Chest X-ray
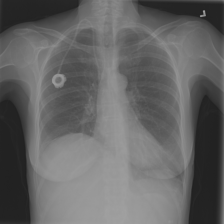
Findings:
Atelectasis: negative
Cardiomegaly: negative
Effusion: negative
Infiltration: negative
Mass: negative
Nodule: negative
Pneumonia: negative
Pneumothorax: negative
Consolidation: negative
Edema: negative
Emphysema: negative
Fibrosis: negative
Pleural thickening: negative
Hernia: negative